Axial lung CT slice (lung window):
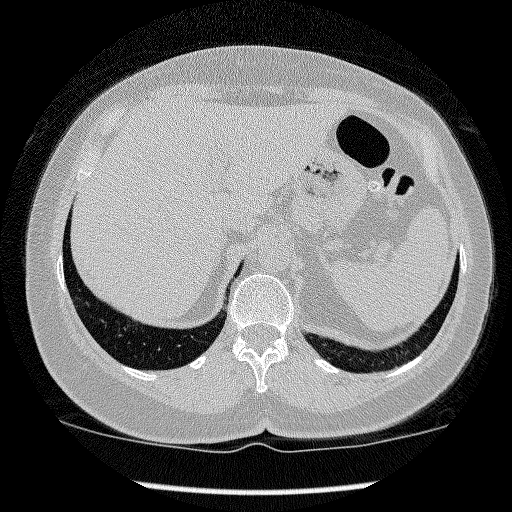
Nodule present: no